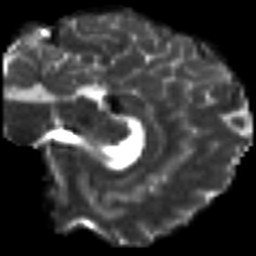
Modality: T2w
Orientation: sagittal
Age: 28
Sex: male
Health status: healthy
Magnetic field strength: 3 T
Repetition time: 9 s
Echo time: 0.093 s